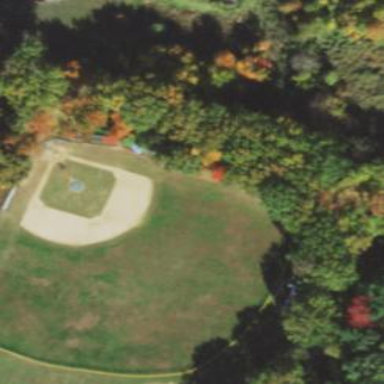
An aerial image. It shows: Baseball pitch for leisure land activities.